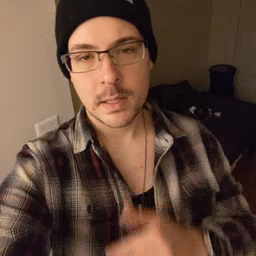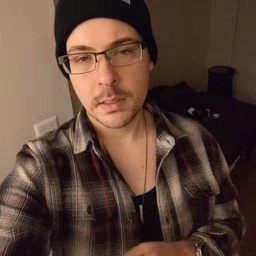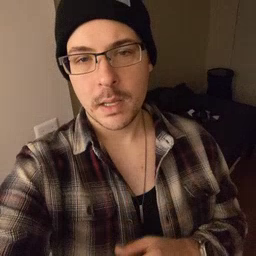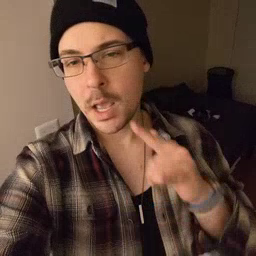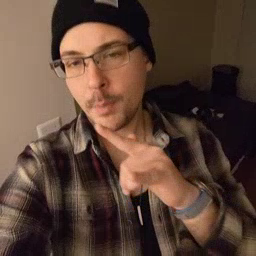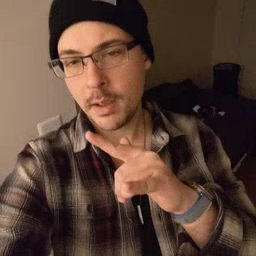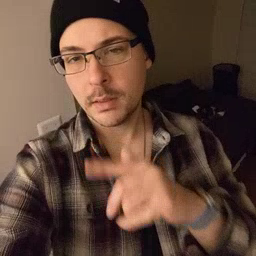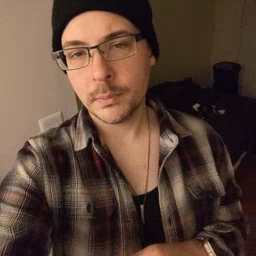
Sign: airplane